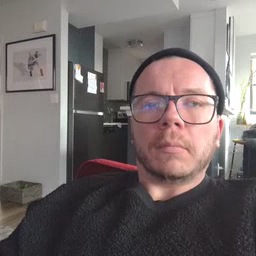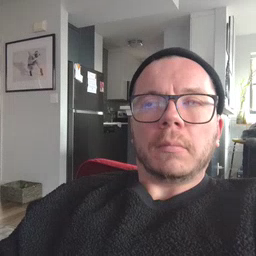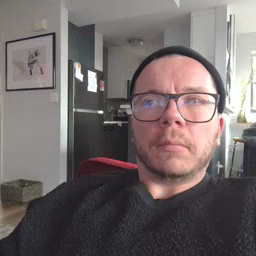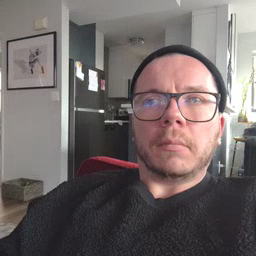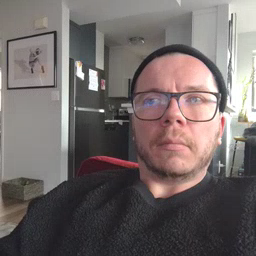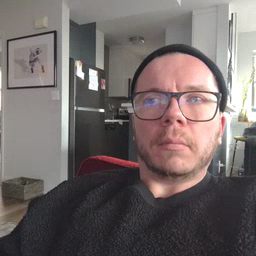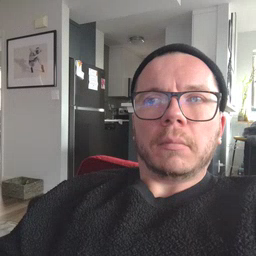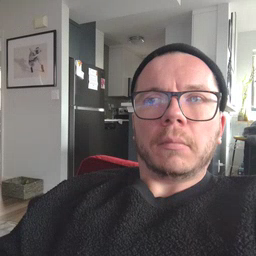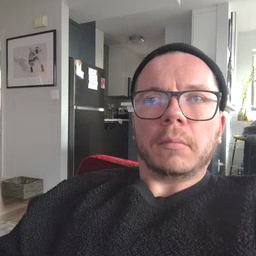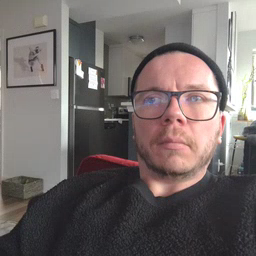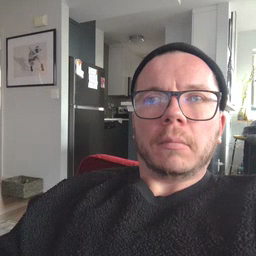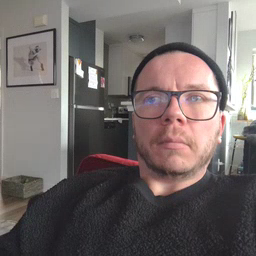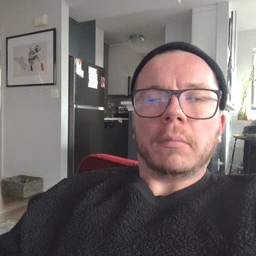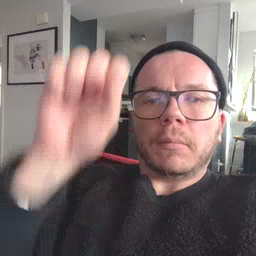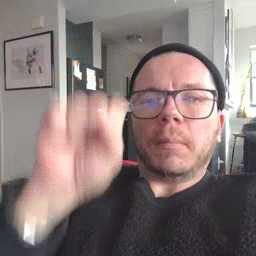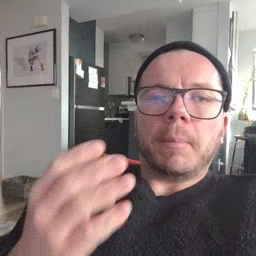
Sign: mitten